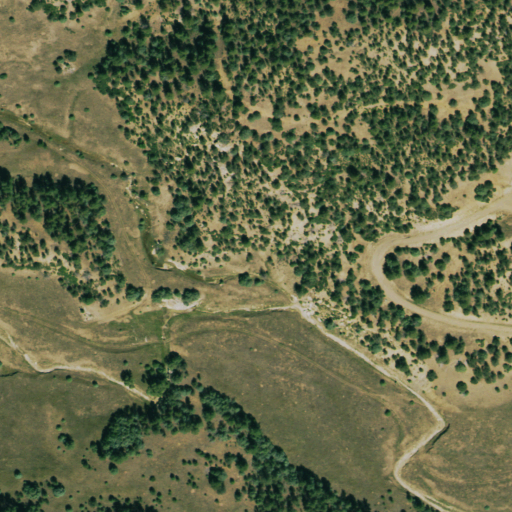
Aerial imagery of valley in Colorado named Little Martinez Canyon containing shrub and evergreen forest